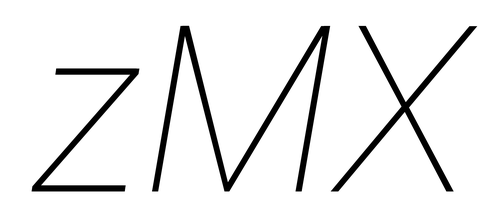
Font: Roboto-Italic_Thin_Italic